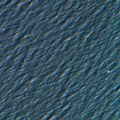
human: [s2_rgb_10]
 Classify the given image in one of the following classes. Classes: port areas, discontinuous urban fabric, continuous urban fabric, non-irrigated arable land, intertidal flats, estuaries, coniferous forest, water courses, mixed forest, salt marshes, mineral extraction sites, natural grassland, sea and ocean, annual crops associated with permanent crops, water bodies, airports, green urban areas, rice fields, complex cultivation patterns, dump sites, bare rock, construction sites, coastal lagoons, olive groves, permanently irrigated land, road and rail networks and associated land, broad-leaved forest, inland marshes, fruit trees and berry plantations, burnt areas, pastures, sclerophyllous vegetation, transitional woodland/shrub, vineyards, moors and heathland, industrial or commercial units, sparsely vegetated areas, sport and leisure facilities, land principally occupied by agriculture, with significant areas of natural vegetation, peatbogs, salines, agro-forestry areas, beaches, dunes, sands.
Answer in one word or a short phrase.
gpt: sea and ocean